Question: I am learning C# through implementing a copy of the Game of Life. I have been able to successfully draw a grid over the 'pictureBox' using for loops. The bool named 'fill_in' is To fill in squares. I am requesting help in making the squares clickable. I have set the propertite attribute of 'pictureBox' to allow 'pictureBox_MouseClick'. In side the mouseClick event I have set the coordinates 'x' and 'y'. The problem is that the if statement inside that event is incorrect since '==' cannot be applied to bool operands.
How can I do an if condition statement that will fill with black color if the bool 'fill_in' is true?
'''
namespace life
{
public partial class Form1 : Form
{
Graphics paper;
bool[,] fill_in = new bool[450, 450];
public Form1()
{
InitializeComponent();
paper = pictureBox1.CreateGraphics();
}
//makes grid in picture box
private void drawGrid()
{
int numOfCells = 100;
int cellSize = 10;
Pen p = new Pen(Color.Blue);
paper.Clear(Color.White);
for (int i = 0; i < numOfCells; i++)
{
// Vertical
paper.DrawLine(p, i * cellSize, 0, i * cellSize, numOfCells * cellSize);
// Horizontal
paper.DrawLine(p, 0, i * cellSize, numOfCells * cellSize, i * cellSize);
}
}
// populate bool fill_in with true (alive) or false (dead)
private void clearGrid()
{
for (int x = 0; x < 450; x = x + 10)
{
for (int y = 0; y < 450; y = y + 10)
{
fill_in[x, y] = false;
}
}
}
private void button1_Click(object sender, EventArgs e)
{
drawGrid();
clearGrid();
for (int x = 0; x < 440; x = x + 10)
{
for (int y = 0; y < 440; y = y + 10)
{
if (fill_in[x, y] == true)
paper.FillRectangle(Brushes.Black, x, y, 10, 10);
}
}
}
private void pictureBox1_MouseClick(object sender, MouseEventArgs e)
{
int x = e.X;
int y = e.Y;
int i = x / 10;
int j = y / 10;
fill_in[i, j] = !fill_in[i, j];
if (fill_in[i, j])
{
paper.FillRectangle(Brushes.Black, x, y, 10, 10);
}
else
{
paper.FillRectangle(Brushes.White, x, y, 10, 10);
}
}
}
}
'''
After Changes to the if statement:

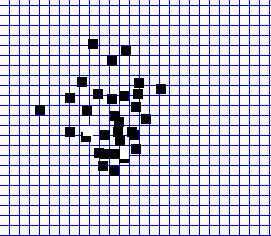
Answer: Your 'if (fill_in == true)' in 'pictureBox1_MouseClick' is missing the array subscripts ('fill_in' is an array, remember?).
But it doesn't matter; you already know 'fill_in[i, j]' is true, because you just made it that way, so you can remove the 'if' entirely.
If you're looking to fill it in on the first click, and un-fill it (restore it to "unfilled"), you can just change your event handler a little:
'''
private void pictureBox1_MouseClick(object sender, MouseEventArgs e)
{
int x = e.X;
int y = e.Y;
int i = x / 10;
int j = y / 10;
// Reverse the value of fill_in[i, j] - if it was false, change to true,
// and if true change to false
fill_in[i, j] = !fill_in[i, j];
if (fill_in[i, j])
{
// Fill grid square with the filled color
}
else
{
// Fill grid square with unfilled color
}
}
'''